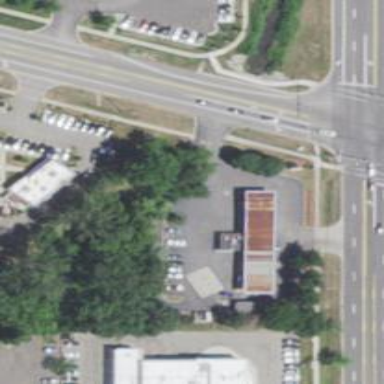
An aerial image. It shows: Convenience shop.